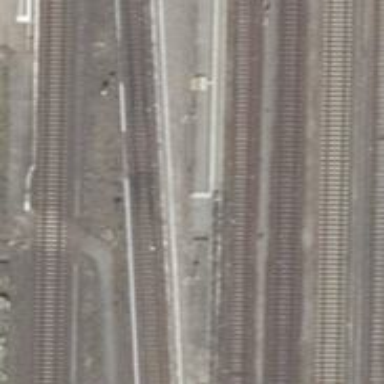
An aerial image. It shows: Railway signal.